Field crop: maize
Growth stage: 2
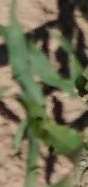
Species: maize